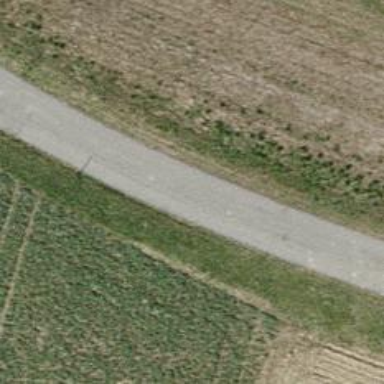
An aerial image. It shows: Asphalt road track with grade1 track quality suitable for agricultural vehicles.